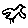
Label: bird